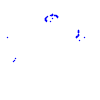
Particle: proton